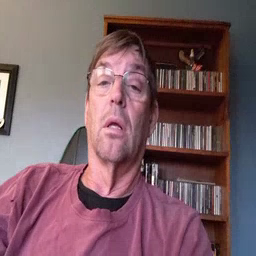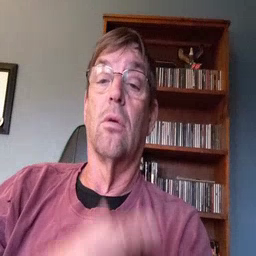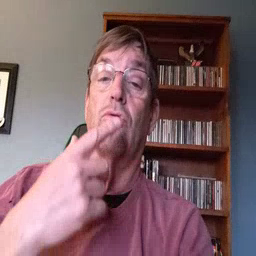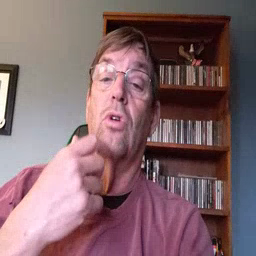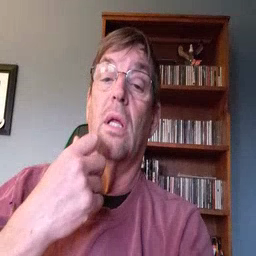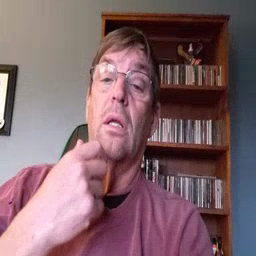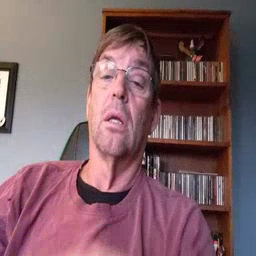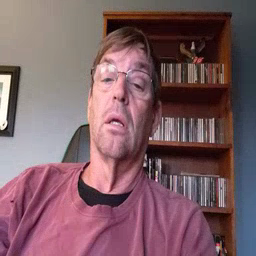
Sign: red